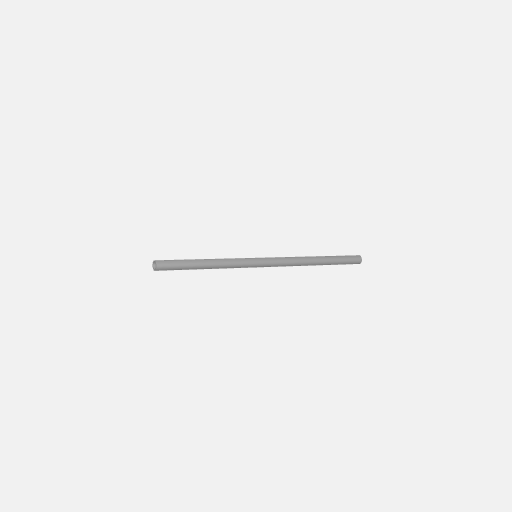
Part: AluminumTube6ID8OD200